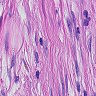
Metastatic tissue present: yes